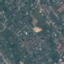
Land use / land cover: Residential